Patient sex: F
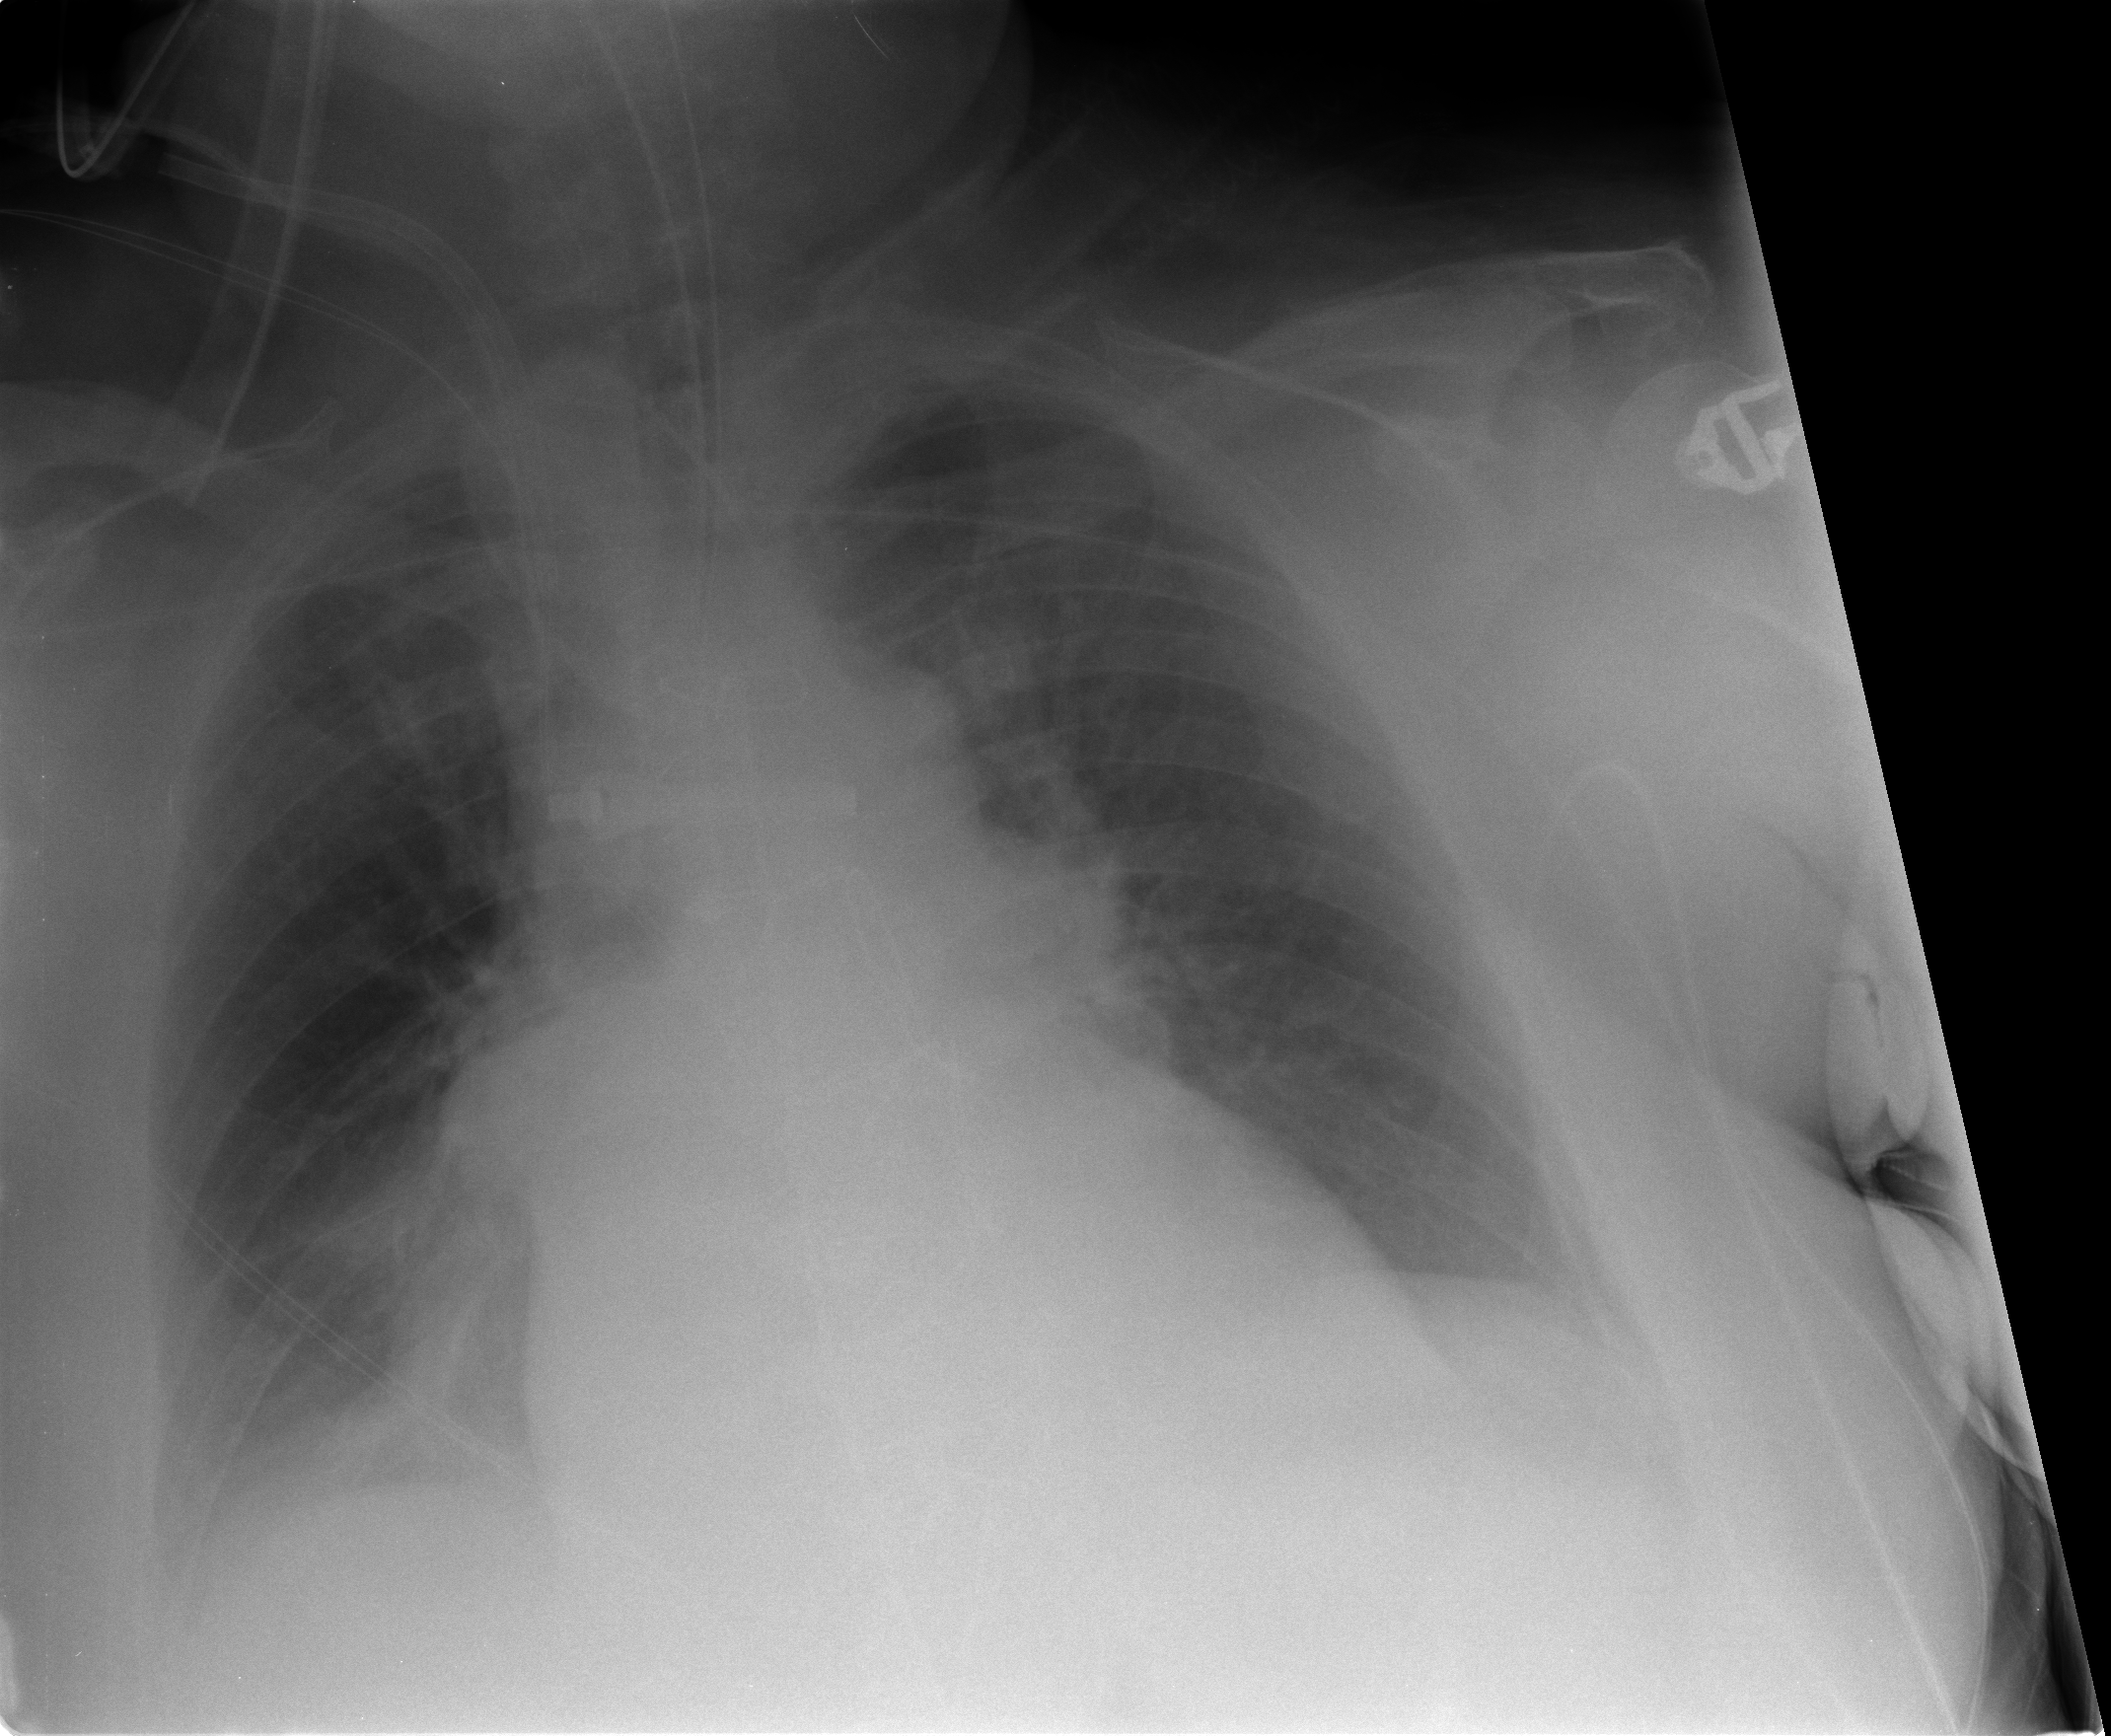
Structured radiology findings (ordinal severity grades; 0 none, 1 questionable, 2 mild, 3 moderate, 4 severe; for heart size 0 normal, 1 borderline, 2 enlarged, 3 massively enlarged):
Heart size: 0
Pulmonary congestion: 2
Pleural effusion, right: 1
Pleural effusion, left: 0
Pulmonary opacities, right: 0
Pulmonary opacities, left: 0
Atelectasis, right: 2
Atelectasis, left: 0